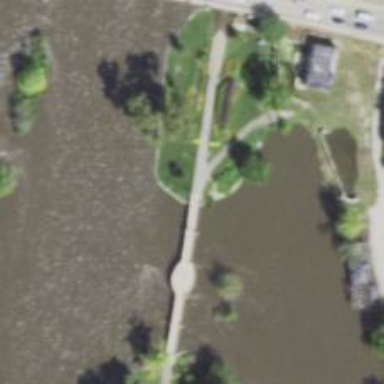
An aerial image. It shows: Bridge along cycleway with grade1 track surface.